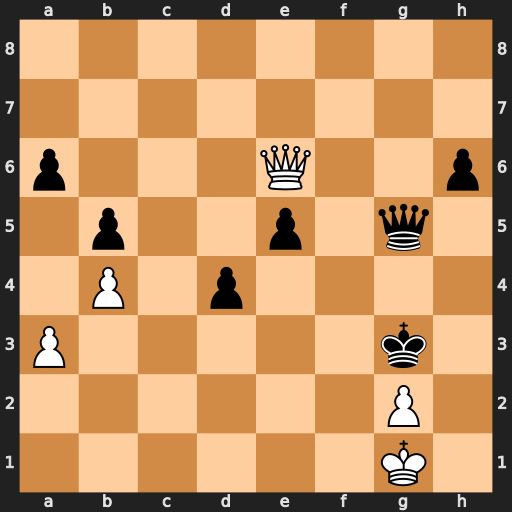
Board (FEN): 8/8/p3Q2p/1p2p1q1/1P1p4/P5k1/6P1/6K1
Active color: w
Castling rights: -
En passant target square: -
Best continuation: Qh3+ Kf4 Qf3#